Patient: sex M, age 47
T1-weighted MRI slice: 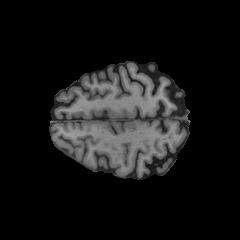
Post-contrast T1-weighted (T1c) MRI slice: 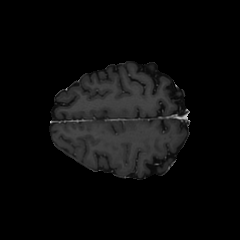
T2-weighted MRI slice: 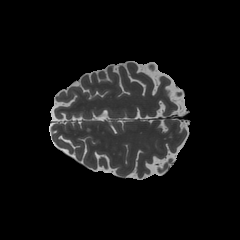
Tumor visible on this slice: no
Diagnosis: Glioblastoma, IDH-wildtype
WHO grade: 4